Field crop: tomato
Growth stage: 1
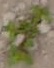
Species: portulaca